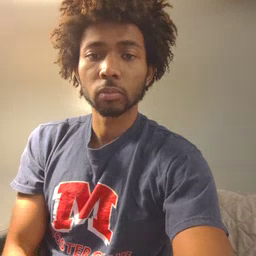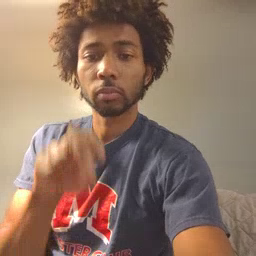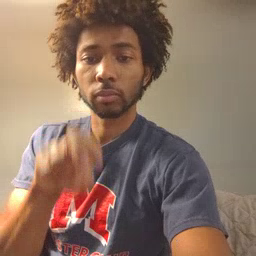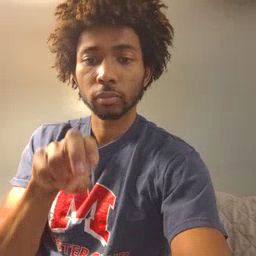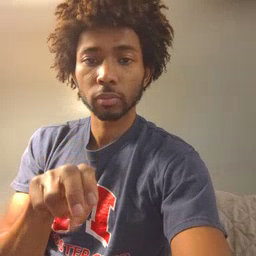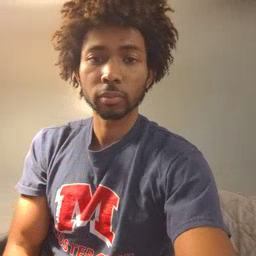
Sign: chair